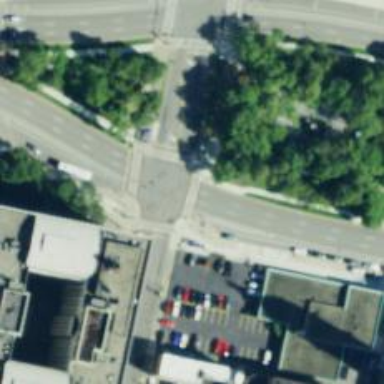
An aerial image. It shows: Footway with asphalt surface and zebra crossing.